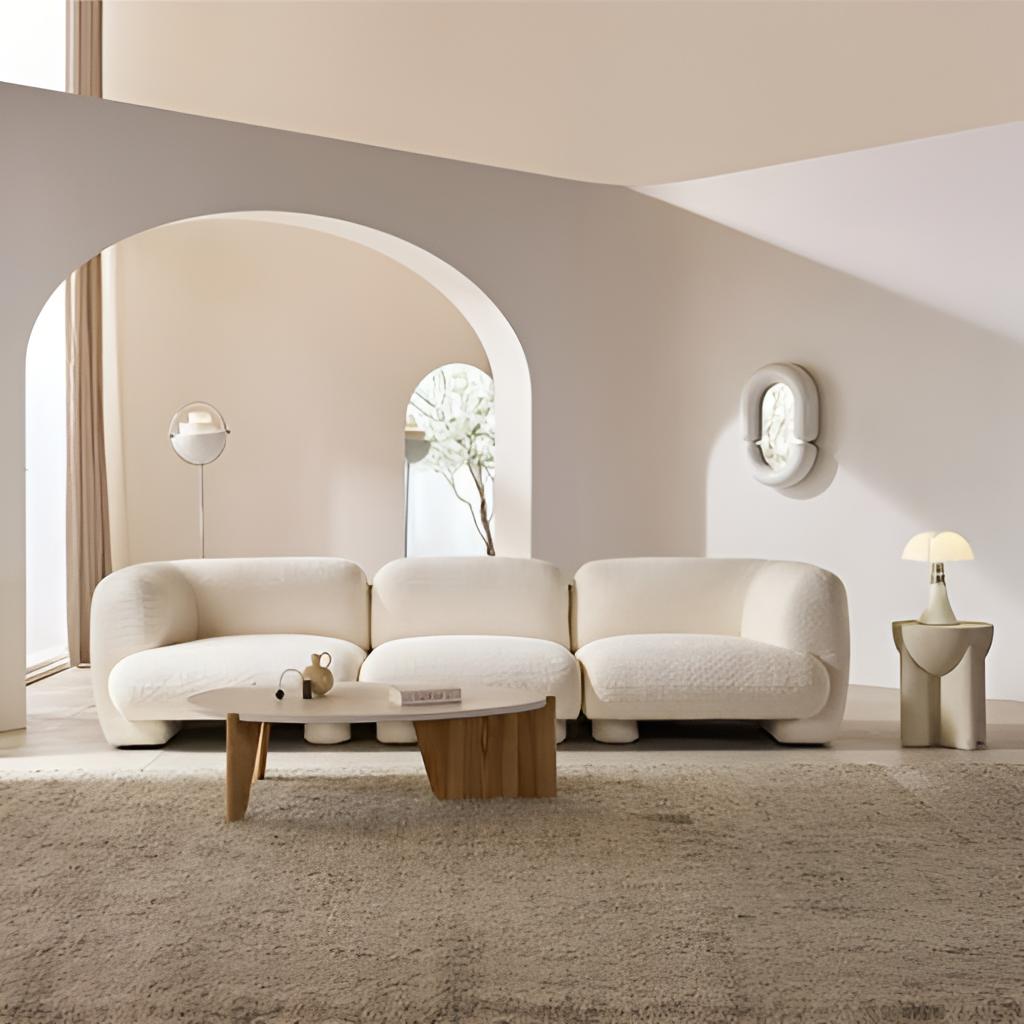
living room, ivory fabric sectional sofa, carpet flooring, with plush pattern, modern, paint wallpaper, with solid pattern